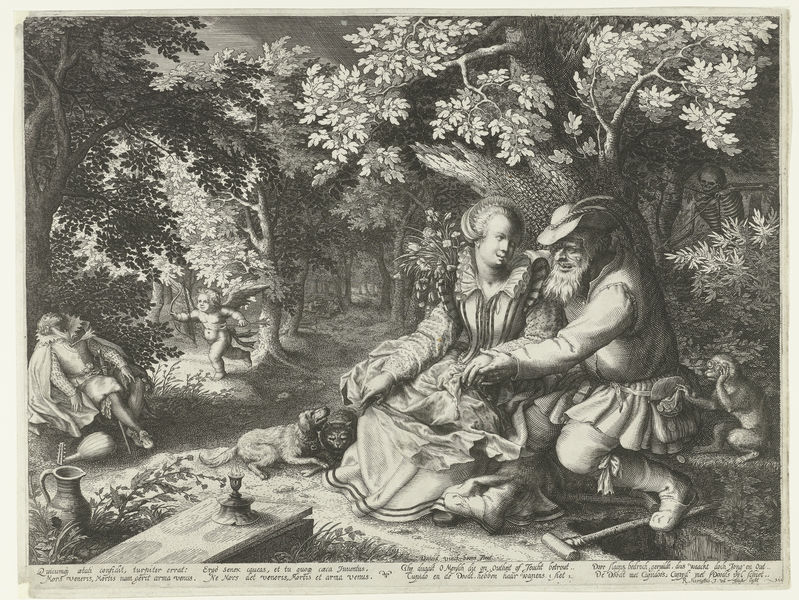
Titel: Dood en Cupido schieten elkaars pijlen af en oude man maakt jonge vrouw het hof
Künstler: Boëtius Adamsz. Bolswert
Standort: Amsterdam
Institution: Rijksmuseum
Schlagwörter: baum, blätter, feder, laub, mann, schlaf, bäume, menschen, blumen, frau, hut, tisch, zeichnung, hund, bart, federn, kragen, blatt, pflanzen, wald, stock, affe, engel, krug, schrift, bogen, alter mann, grafik, bank, leuchter, truhe, unterschrift, geld, druck, schraffur, stich, text, flirt, mittelalter, eros, laute, amor, putti, pfeil, bildunterschrift, legende, armor, diebstahl, galan, pichnick, suff, enhund